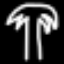
Label: palm tree